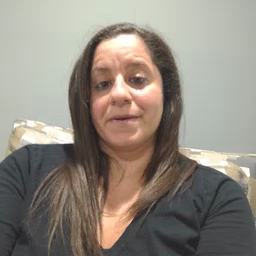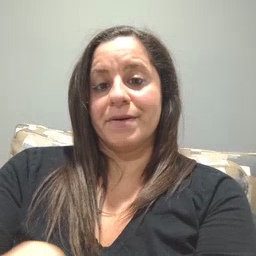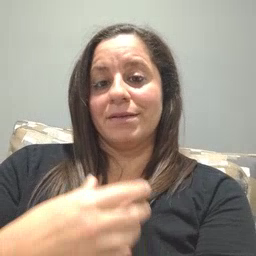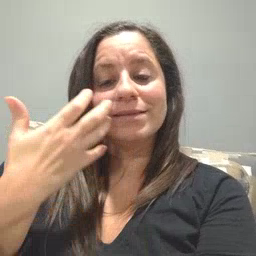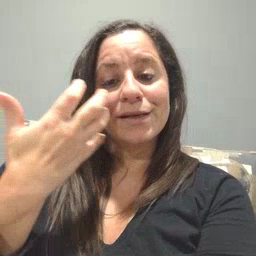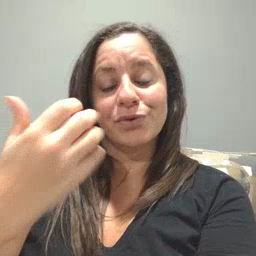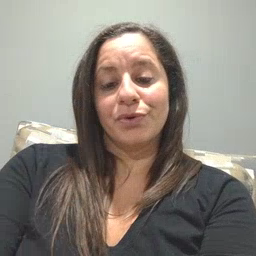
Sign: tiger